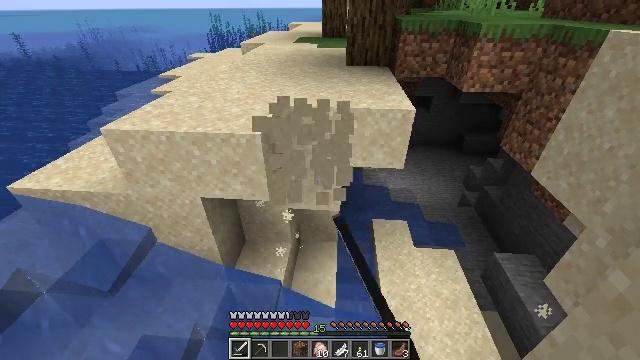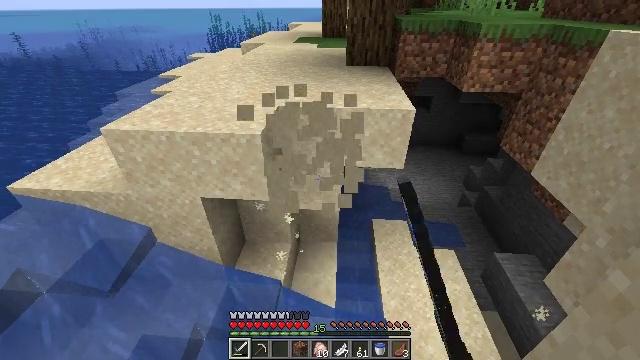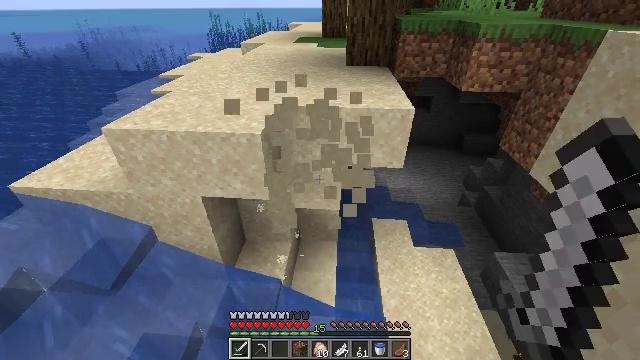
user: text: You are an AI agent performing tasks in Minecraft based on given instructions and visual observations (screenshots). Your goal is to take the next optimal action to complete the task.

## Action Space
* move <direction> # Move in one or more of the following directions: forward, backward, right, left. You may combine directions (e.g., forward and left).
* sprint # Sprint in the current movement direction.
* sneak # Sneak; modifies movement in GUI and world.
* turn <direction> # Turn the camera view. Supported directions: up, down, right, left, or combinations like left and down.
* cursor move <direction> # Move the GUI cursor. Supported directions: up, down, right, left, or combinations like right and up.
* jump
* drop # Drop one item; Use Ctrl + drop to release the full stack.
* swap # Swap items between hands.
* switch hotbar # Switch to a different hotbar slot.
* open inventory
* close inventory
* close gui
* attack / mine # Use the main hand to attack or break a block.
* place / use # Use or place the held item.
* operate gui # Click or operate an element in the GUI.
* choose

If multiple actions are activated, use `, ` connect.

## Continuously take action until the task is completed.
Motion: motion action
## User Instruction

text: Gather sand from the desert.
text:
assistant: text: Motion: sneak, attack / mine
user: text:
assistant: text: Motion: move back, sneak, attack / mine
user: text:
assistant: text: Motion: sneak, attack / mine